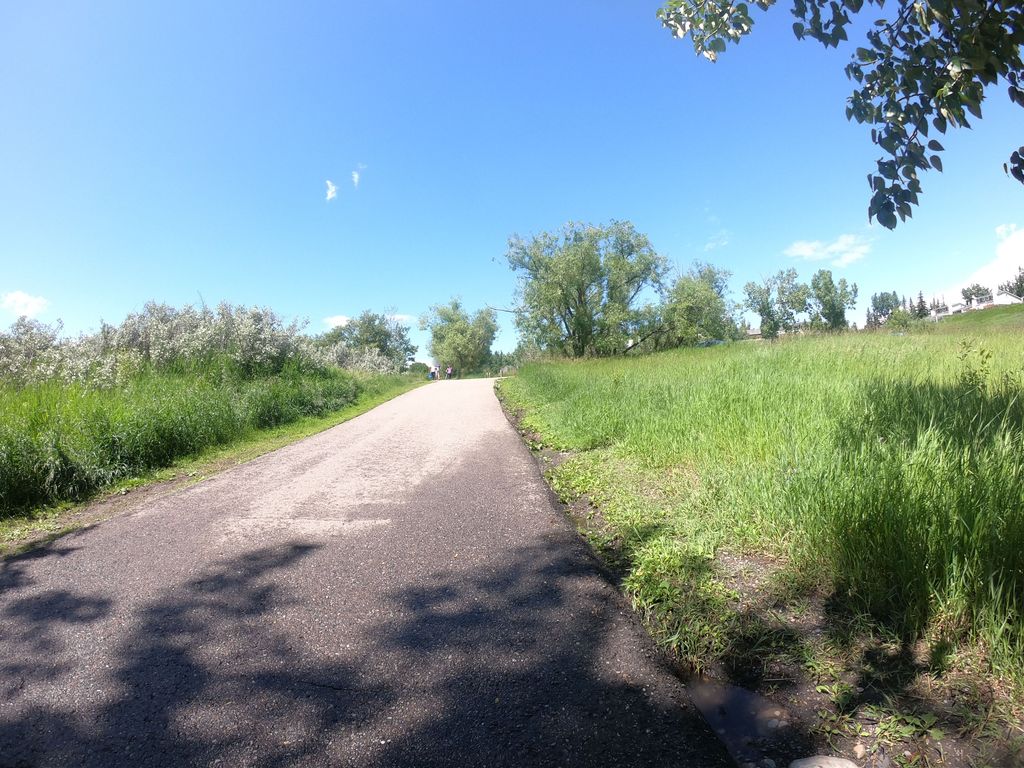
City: calgary